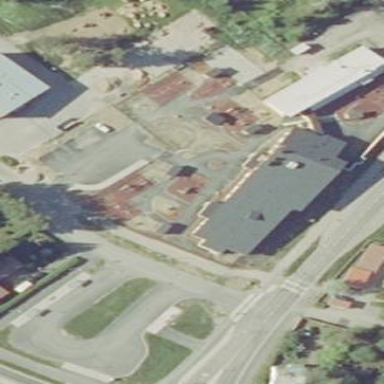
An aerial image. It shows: Kindergarten.